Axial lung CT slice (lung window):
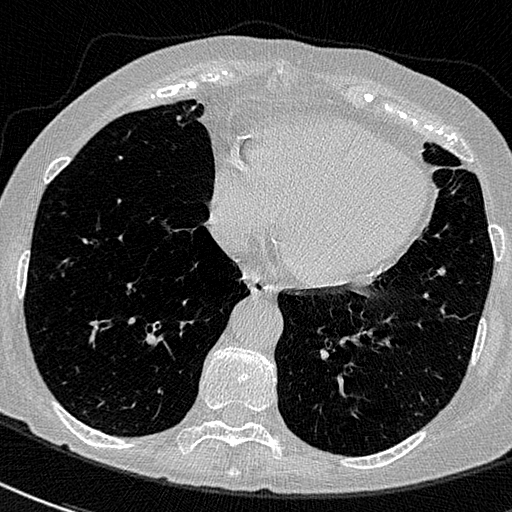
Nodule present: no